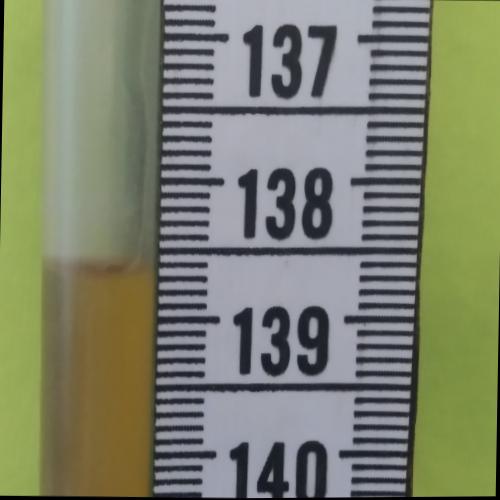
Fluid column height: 138.6 cm